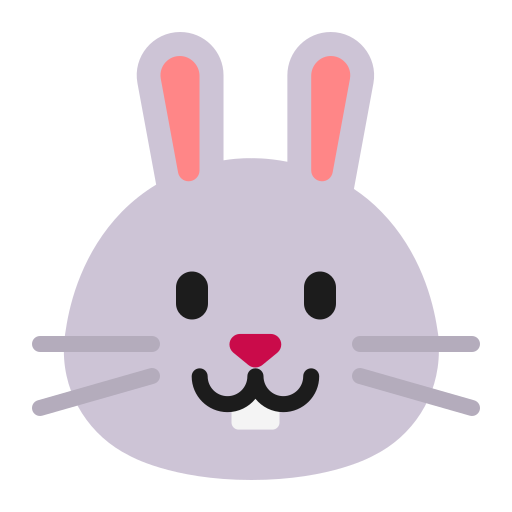
rabbit face flat